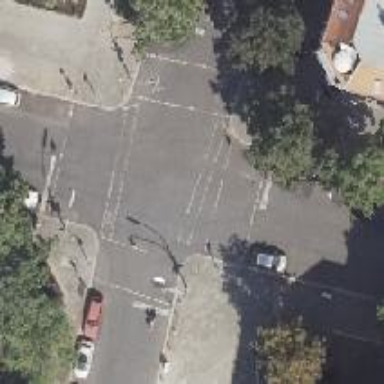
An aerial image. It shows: Crossing with traffic signals.